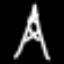
Label: The Eiffel Tower